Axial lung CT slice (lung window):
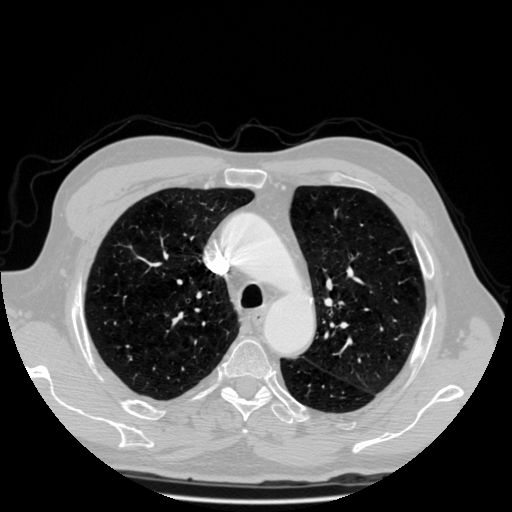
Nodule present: no